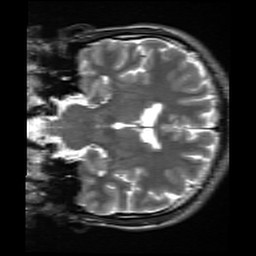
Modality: inplaneT2
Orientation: coronal
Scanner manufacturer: siemens
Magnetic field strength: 3 T
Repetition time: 7.02 s
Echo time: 0.069 s